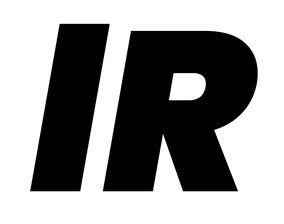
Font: Poppins-BlackItalic